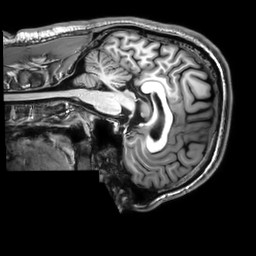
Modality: T1w
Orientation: sagittal
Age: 29
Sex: male
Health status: healthy
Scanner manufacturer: philips
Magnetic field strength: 3 T
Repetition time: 0.009 s
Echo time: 0.003996 s